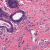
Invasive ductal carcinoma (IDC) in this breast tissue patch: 1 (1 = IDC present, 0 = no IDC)